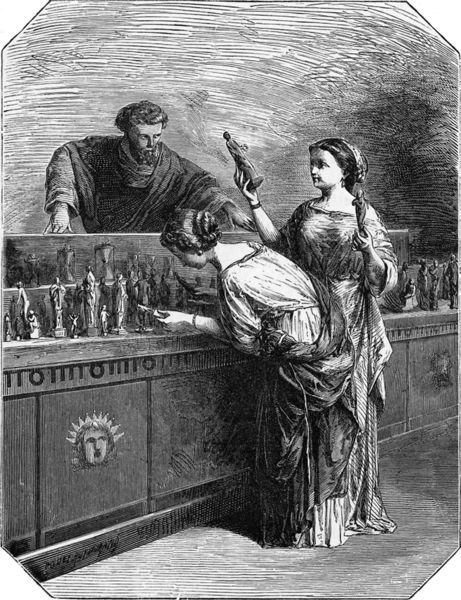
Titel: Der Kramladen
Künstler: Jean-Louis Hamon
Schlagwörter: mann, frauen, mädchen, damen, frau, zeichnung, signatur, kirche, händler, klassizismus, handel, skulptur, statue, holzschnitt, schrank, grafik, laden, figuren, theke, verkauf, verkäufer, kloster, druck, druckgraphik, kauf, skulpturen, christus, jesus, priester, mönch, heilige, bozetti, kupferstich, ikone, käufer, heiligenfiguren, waren, sanduhr, idol, köäufer